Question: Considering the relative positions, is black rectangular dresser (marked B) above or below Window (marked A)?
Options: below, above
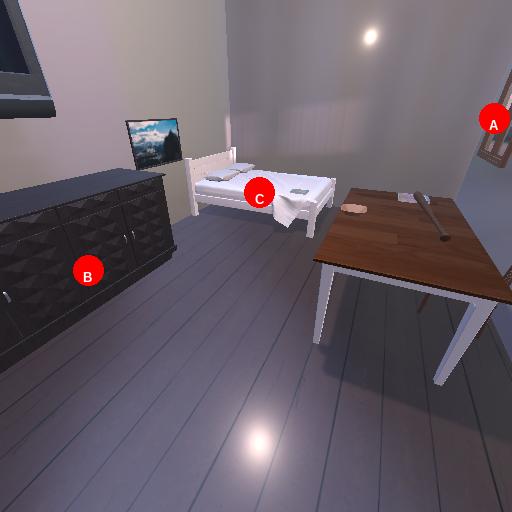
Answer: below